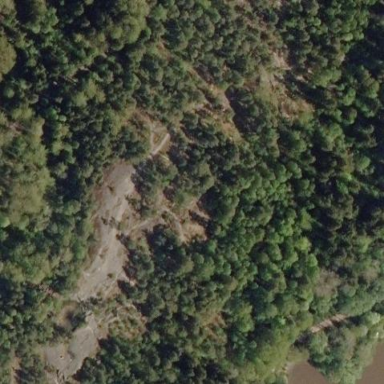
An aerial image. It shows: Landscape of bare rock.